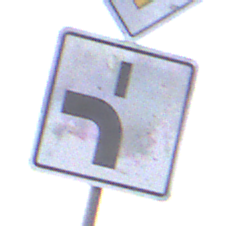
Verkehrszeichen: VerlaufVorfahrtsstrasse5
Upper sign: Vorfahrtsstrasse
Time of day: SunriseSunset
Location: Outdoor (RoadRail)
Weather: PartlyCloudy
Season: NotSpecified
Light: Natural